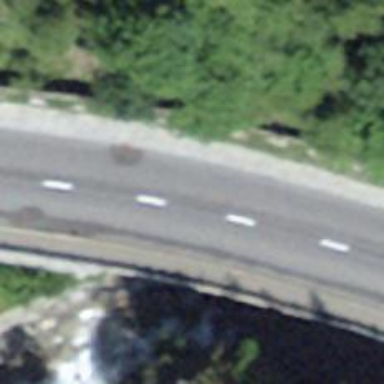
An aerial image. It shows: Secondary road with asphalt surface.